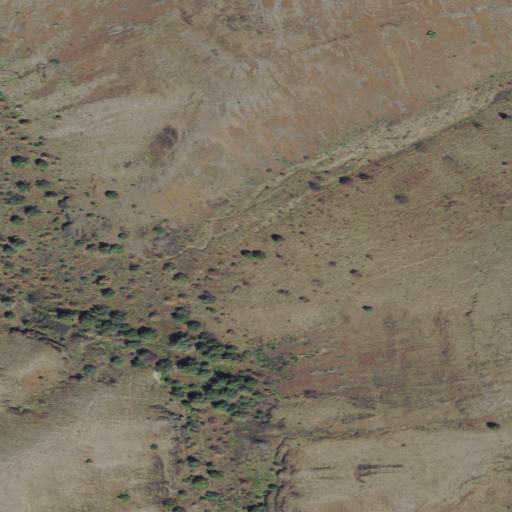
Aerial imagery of valley in Oregon named Fones Canyon containing grassland and shrub